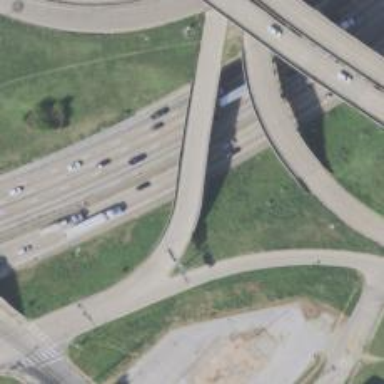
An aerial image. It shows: Primary_link highway crossing bridge.